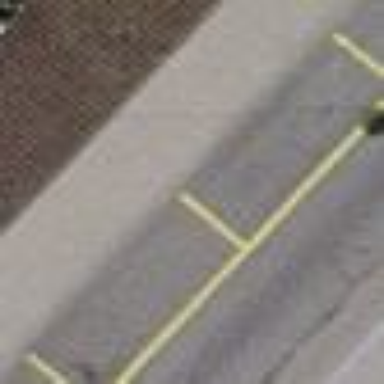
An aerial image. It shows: Parking lane area.